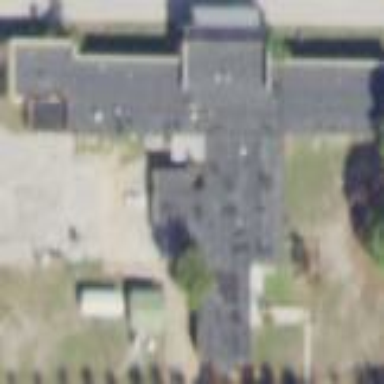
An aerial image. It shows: Nursing home building.